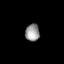
Tissue: lung
Cell type: Endothelial cells
Senescence score: 0.2294
Nuclear area (px): 239
Mean DAPI intensity: 151.201